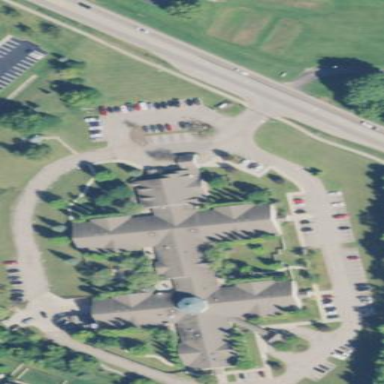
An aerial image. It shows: Nursing home building.